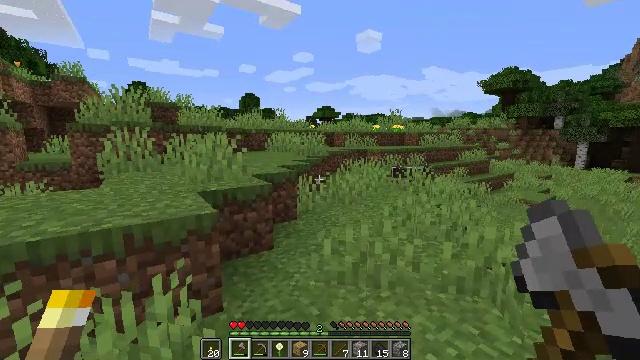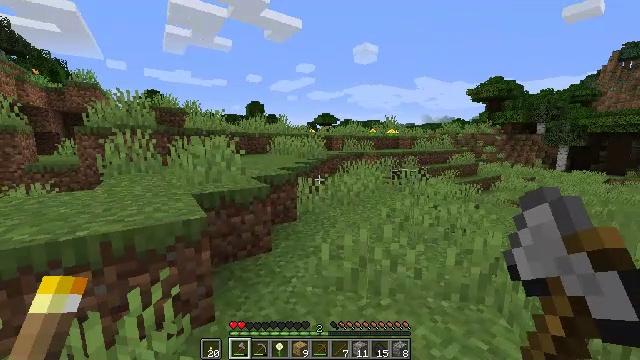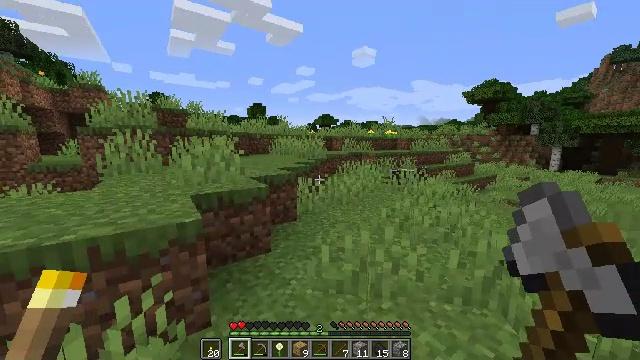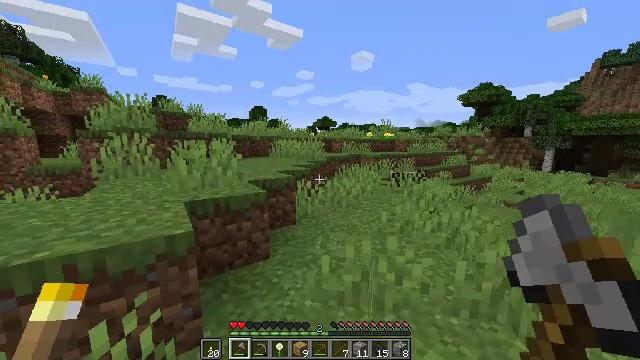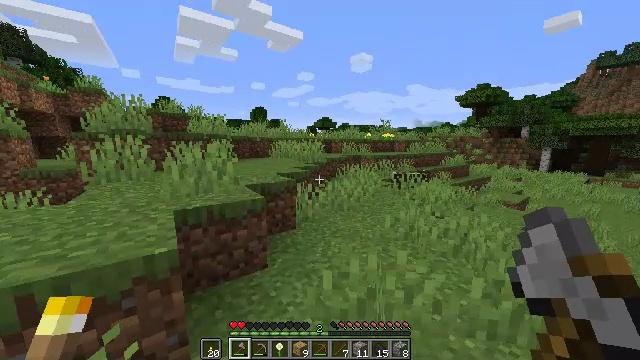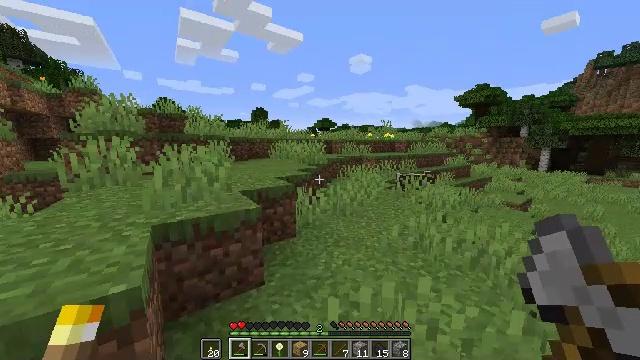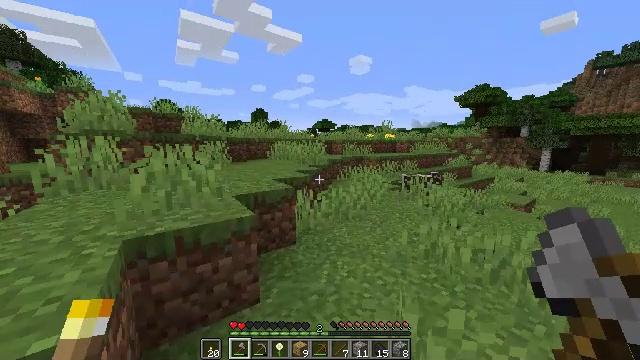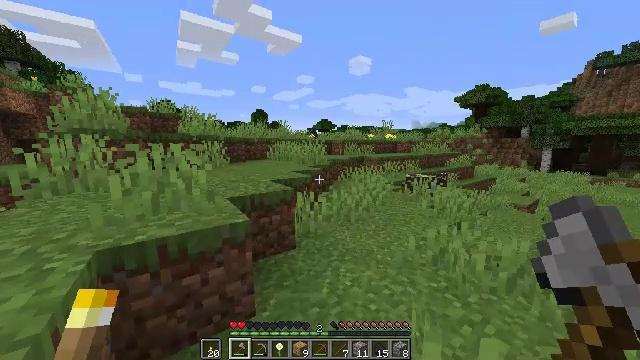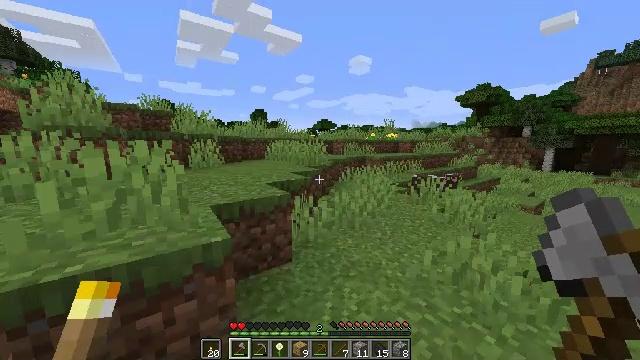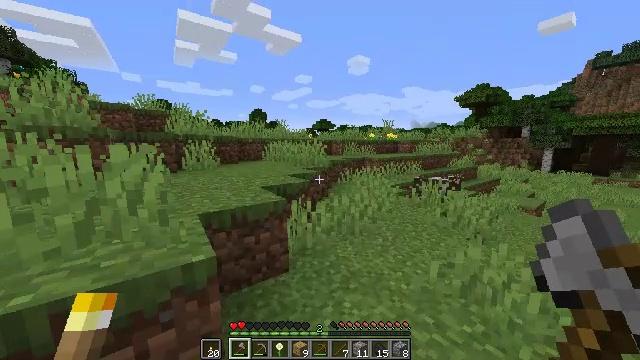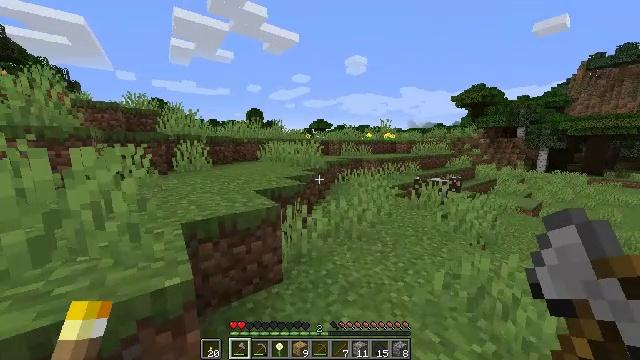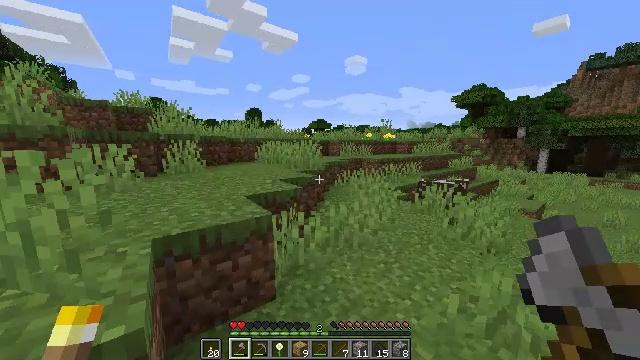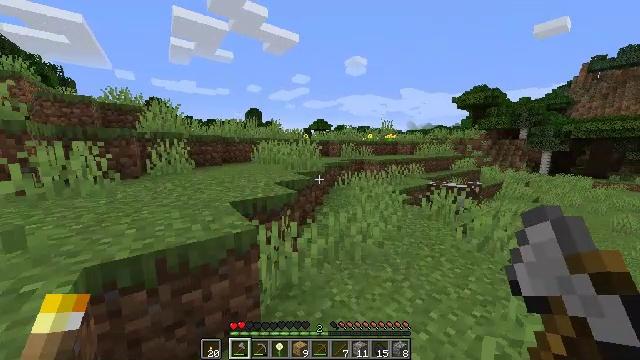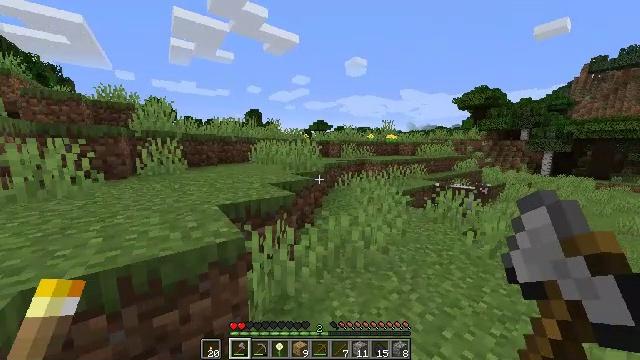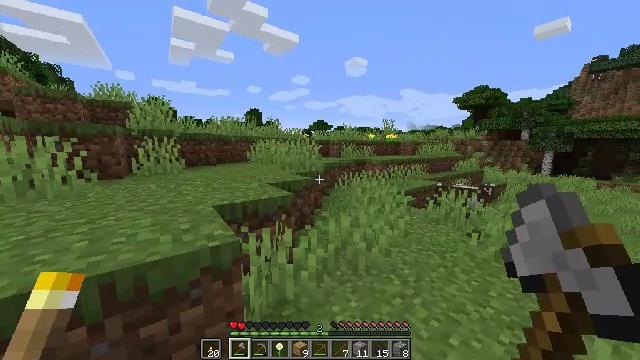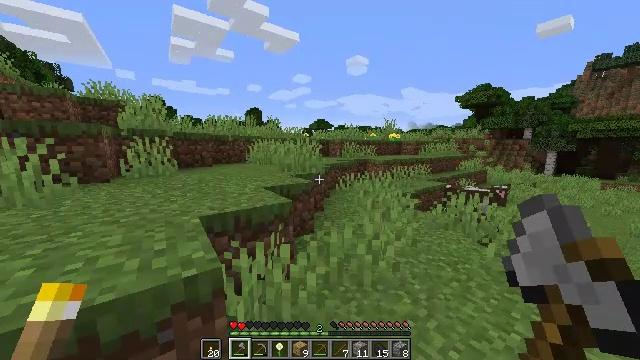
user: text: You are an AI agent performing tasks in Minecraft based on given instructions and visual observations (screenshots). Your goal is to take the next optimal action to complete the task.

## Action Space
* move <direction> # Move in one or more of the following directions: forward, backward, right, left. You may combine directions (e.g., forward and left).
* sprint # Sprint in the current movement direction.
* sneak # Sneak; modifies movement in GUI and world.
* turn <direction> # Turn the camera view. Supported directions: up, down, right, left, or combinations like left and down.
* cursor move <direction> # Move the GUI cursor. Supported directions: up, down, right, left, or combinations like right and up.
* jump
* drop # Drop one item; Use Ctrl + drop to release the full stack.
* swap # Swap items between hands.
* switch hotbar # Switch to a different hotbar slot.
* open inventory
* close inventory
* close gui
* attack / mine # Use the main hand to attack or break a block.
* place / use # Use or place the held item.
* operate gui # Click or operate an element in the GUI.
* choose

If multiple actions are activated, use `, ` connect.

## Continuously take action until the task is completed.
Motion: motion action
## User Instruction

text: Break the red tulip to collect it.
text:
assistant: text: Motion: move forward
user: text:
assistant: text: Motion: move forward
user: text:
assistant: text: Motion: move forward
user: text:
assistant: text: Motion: move forward
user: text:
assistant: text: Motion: move forward
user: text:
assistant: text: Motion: move forward
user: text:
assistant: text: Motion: move forward
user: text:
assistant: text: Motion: move forward
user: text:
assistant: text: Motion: move forward
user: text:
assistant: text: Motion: move forward
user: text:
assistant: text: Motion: move forward
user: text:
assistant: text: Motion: move forward
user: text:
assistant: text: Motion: move forward
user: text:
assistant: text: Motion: move forward
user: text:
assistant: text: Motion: move forward
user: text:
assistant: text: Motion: move forward, turn left
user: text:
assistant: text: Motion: move forward, turn left
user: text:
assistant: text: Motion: move forward, turn left and up
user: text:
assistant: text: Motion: move forward, turn left, jump
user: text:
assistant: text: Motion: move forward, turn left, jump
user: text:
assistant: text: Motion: move forward, jump
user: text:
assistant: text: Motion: move forward
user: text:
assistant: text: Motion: move forward
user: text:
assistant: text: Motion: move forward
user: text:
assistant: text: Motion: move forward
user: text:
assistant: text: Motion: move forward
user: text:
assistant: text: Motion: move forward
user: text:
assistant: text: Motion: move forward
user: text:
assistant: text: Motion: move forward, turn right
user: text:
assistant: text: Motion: move forward, turn right